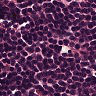
Metastatic tissue present: no